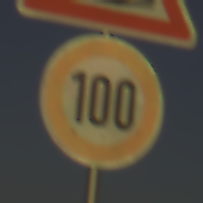
Verkehrszeichen: Geschwindigkeit100
Zusatzzeichen oben: Bahnuebergang
Umgebung: Outdoor, RoadRail
Tageszeit: SunriseSunset
Wetter: Clear
Licht: Natural
Jahreszeit: NotSpecified
Kontrast: HighContrast